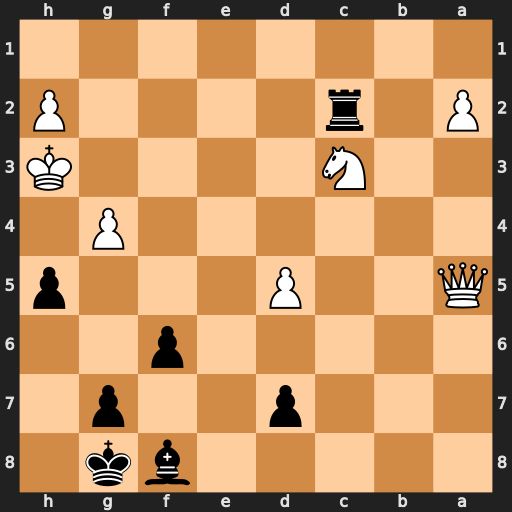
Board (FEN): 5bk1/3p2p1/5p2/Q2P3p/6P1/2N4K/P1r4P/8
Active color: b
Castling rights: -
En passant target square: -
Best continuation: Bd6 gxh5 f5 Kh4 Bf4 Qd8+ Kh7 h3 Rg2